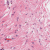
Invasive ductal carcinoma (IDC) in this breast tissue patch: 0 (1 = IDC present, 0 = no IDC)